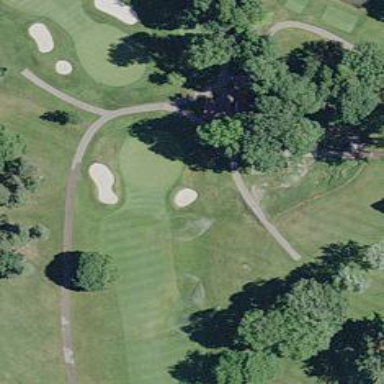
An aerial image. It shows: Asphalt path that serves as golf cartpath.